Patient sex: M
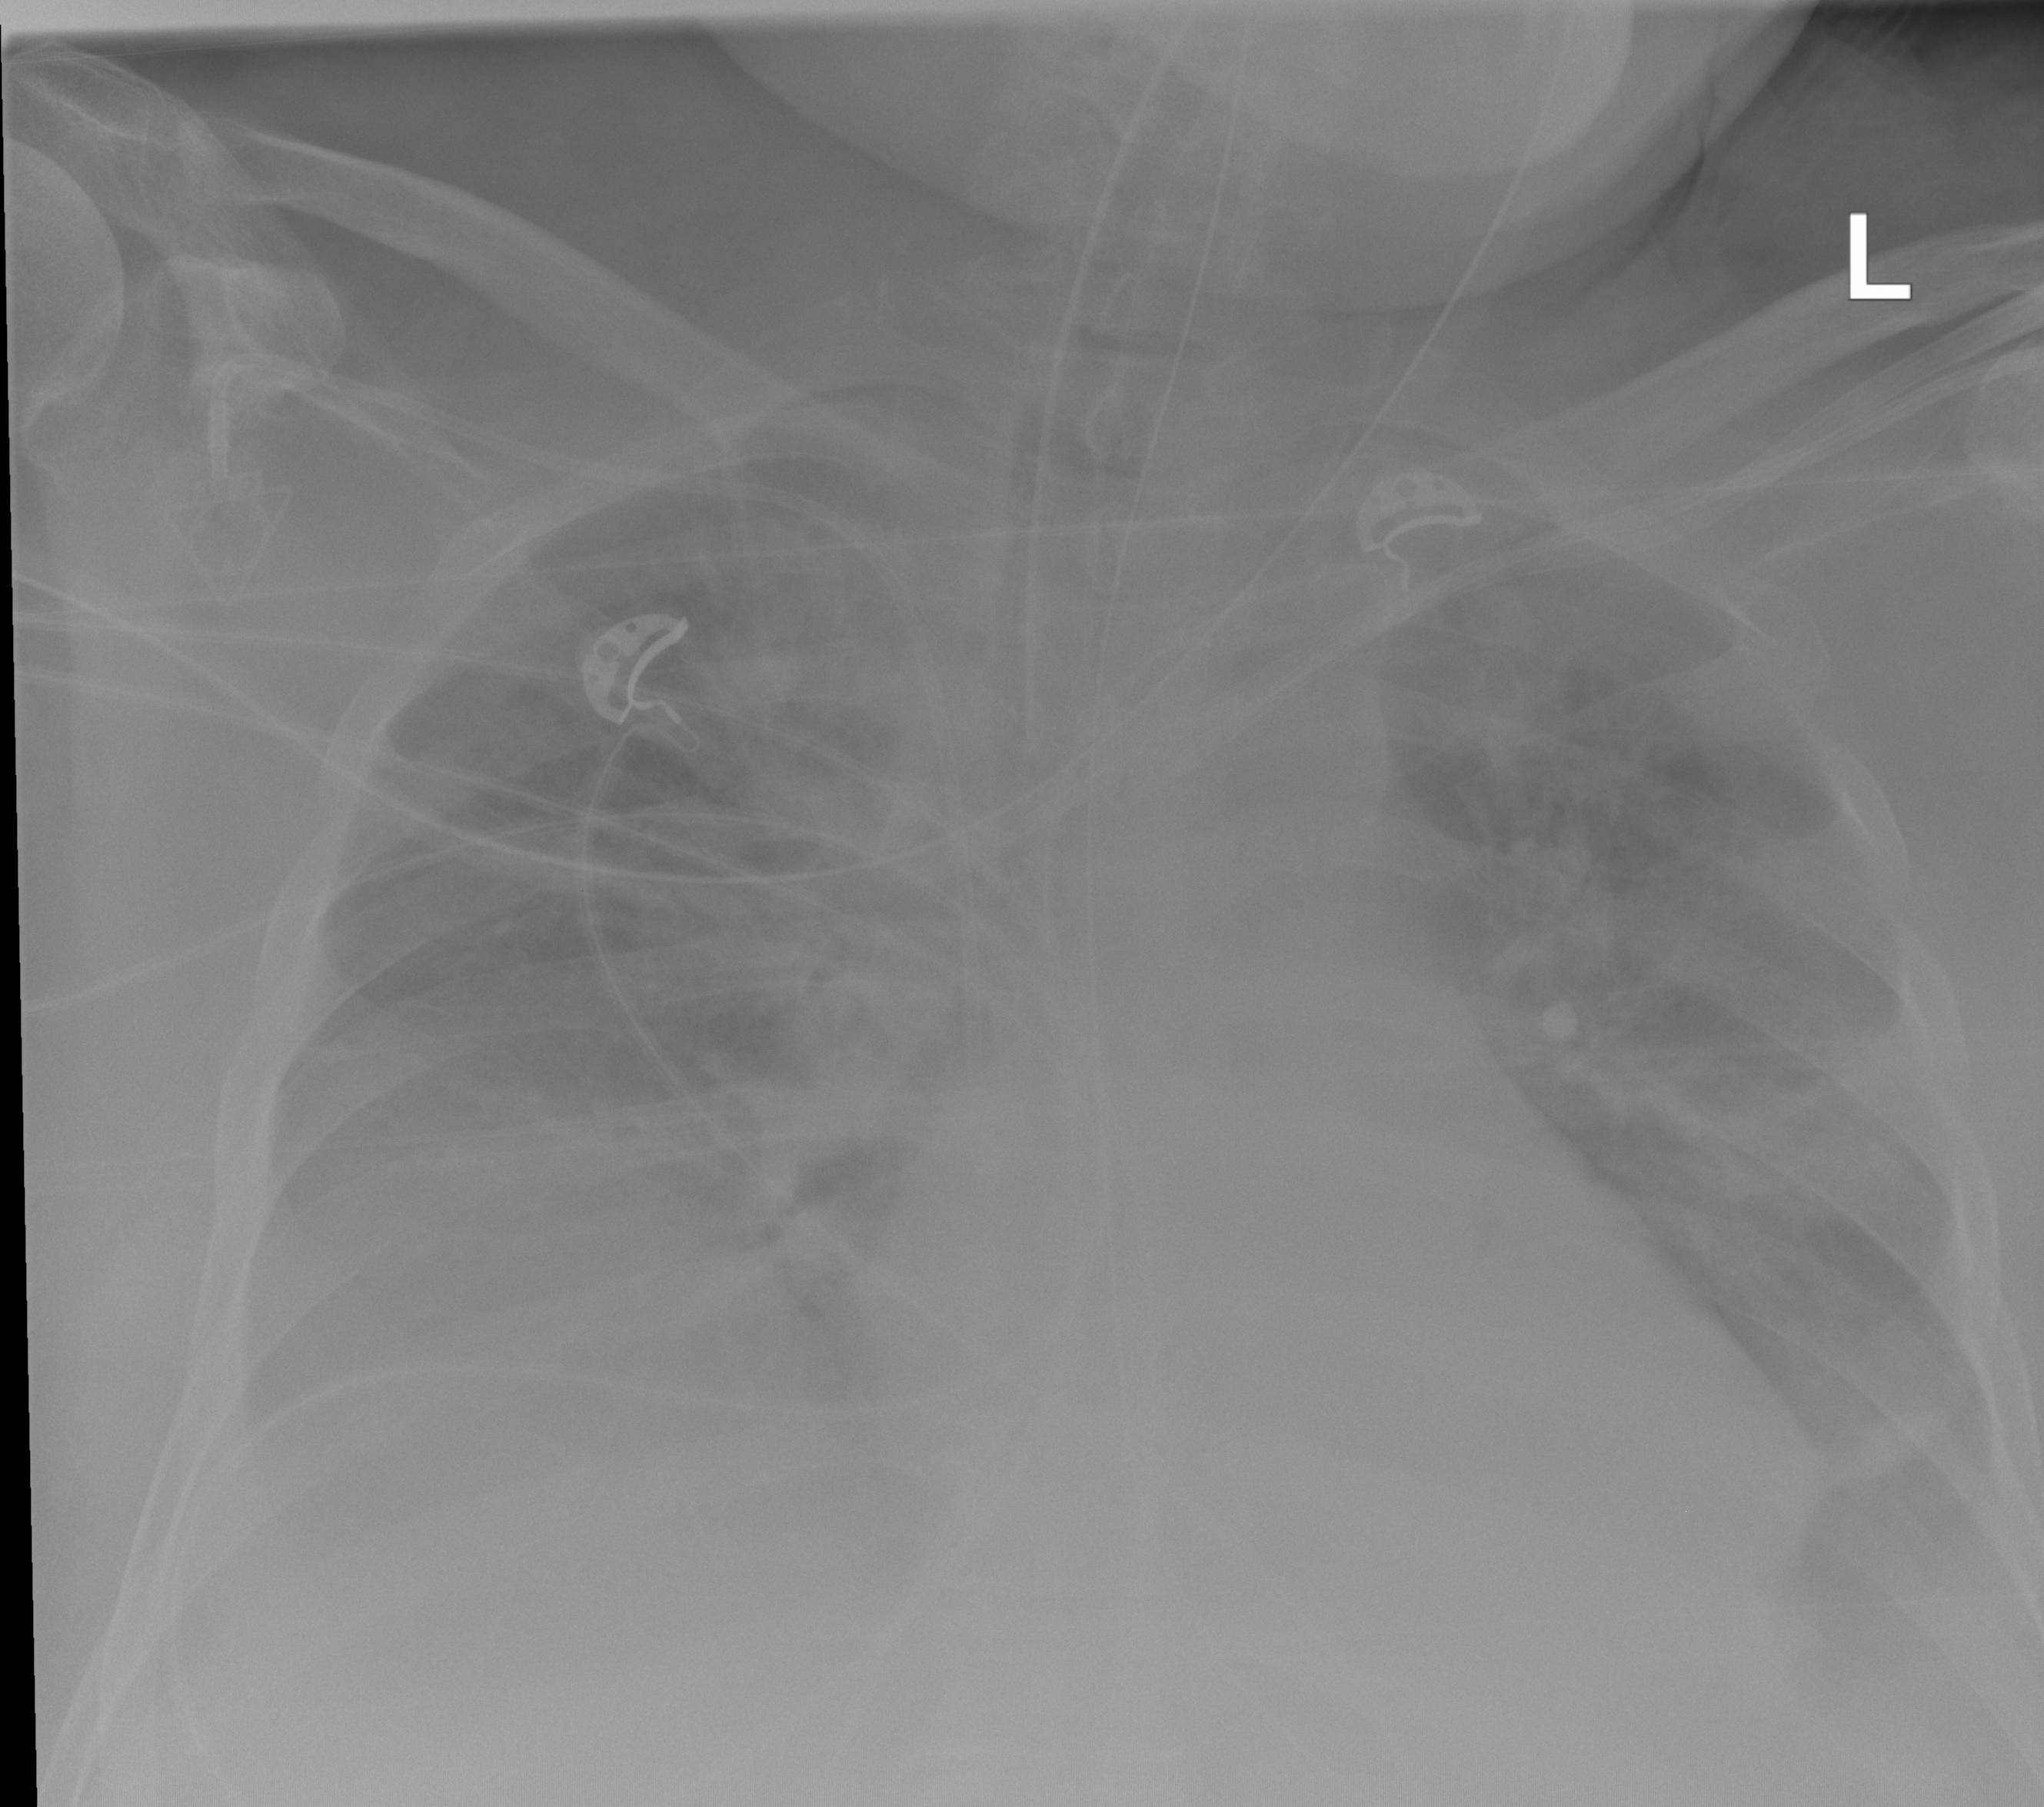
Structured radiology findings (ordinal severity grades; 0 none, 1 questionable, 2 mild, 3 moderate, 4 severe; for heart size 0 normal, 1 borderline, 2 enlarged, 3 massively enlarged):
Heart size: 0
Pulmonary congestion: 0
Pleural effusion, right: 3
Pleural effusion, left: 2
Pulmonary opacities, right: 2
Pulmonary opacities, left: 2
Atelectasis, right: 2
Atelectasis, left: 2